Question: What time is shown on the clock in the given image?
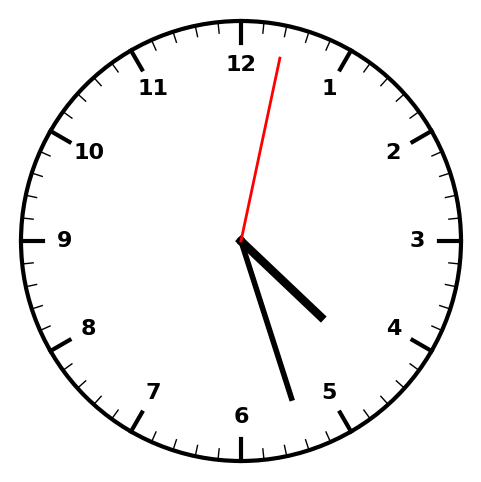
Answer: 04:27:02